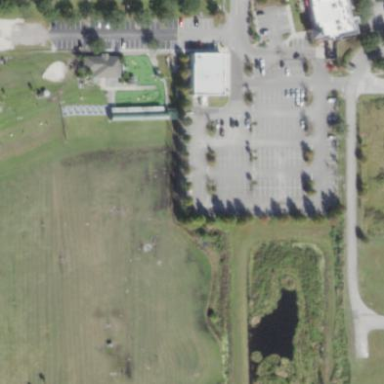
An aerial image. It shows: Grassy area designated for driving range golf.